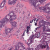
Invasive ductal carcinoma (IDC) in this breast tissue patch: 0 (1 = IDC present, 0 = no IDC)